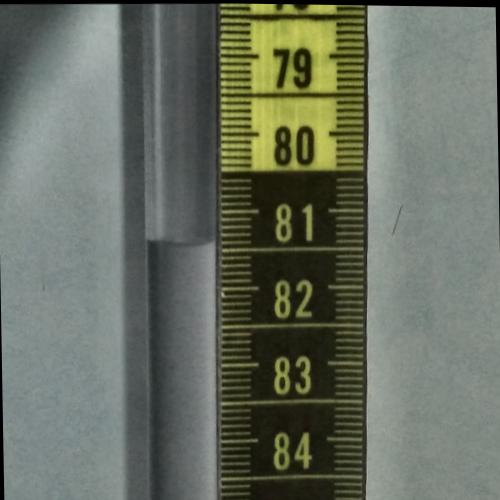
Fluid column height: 81.4 cm